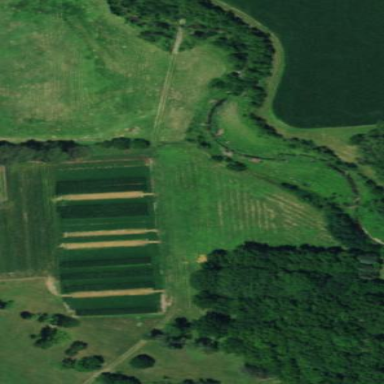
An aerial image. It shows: Orchard.